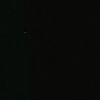
Label: space